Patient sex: M
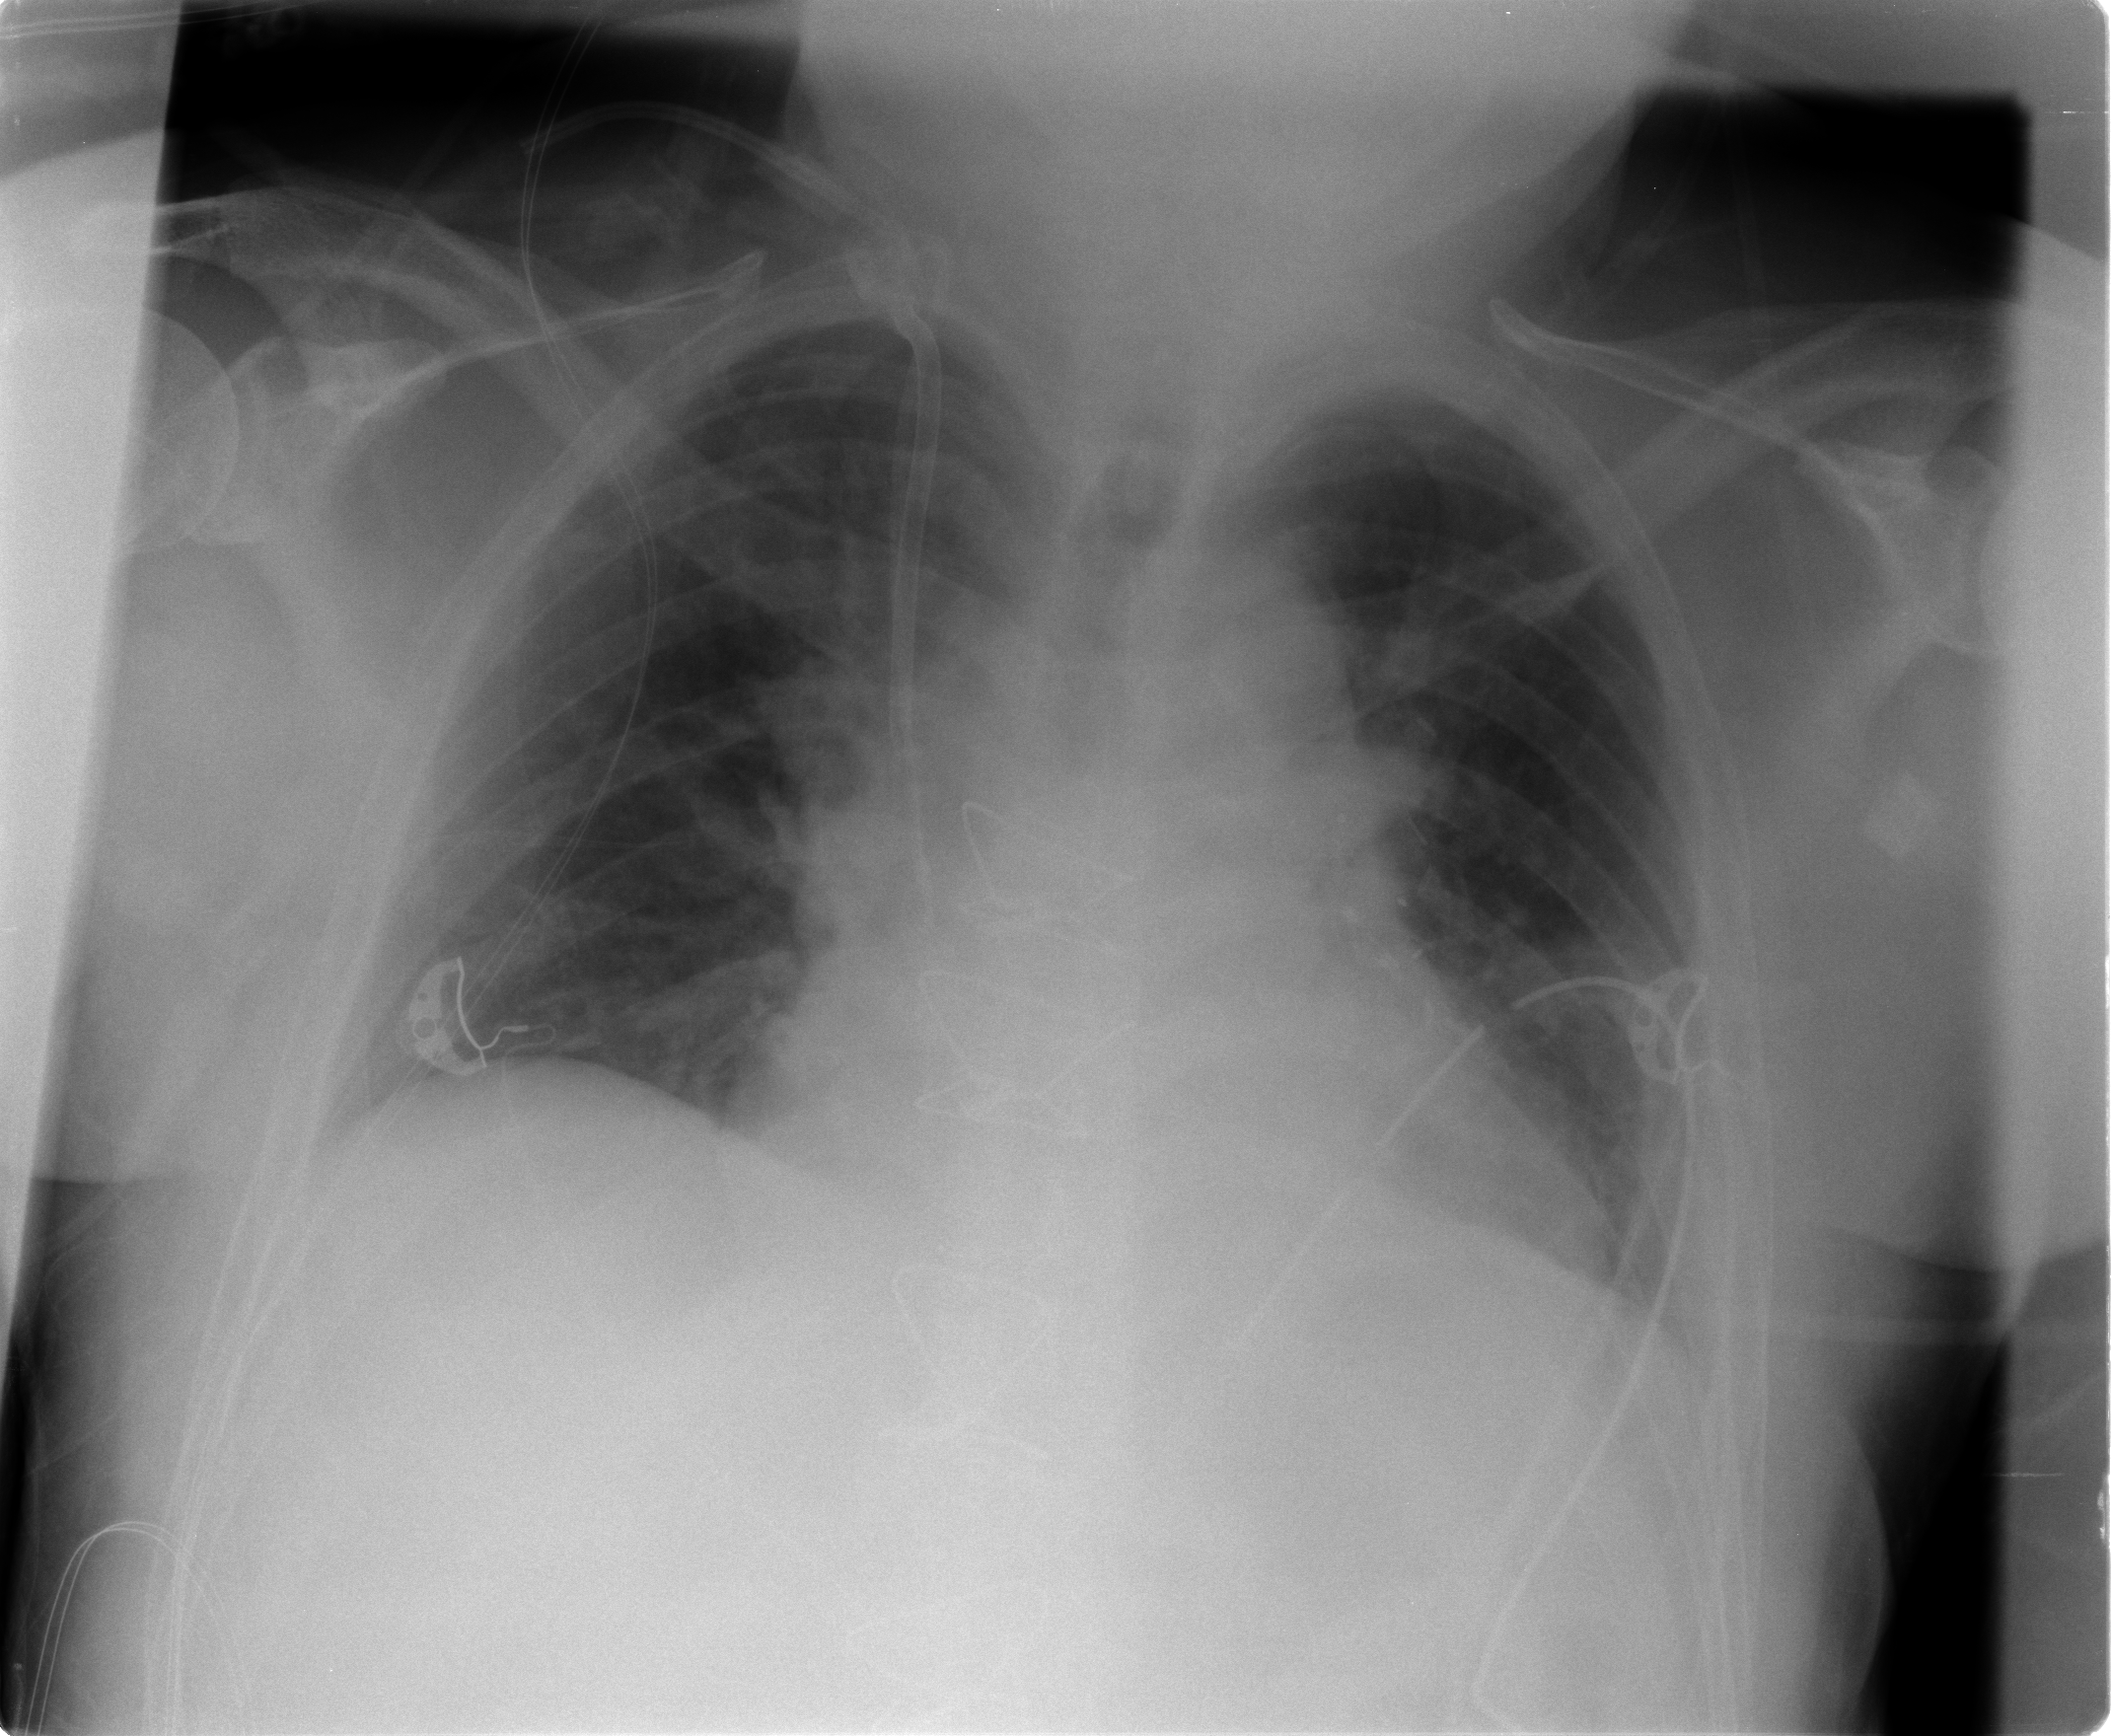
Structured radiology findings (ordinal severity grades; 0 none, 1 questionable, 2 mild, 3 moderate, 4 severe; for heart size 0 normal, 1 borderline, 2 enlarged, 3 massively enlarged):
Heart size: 1
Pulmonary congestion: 0
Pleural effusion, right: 0
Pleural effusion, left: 1
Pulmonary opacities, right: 1
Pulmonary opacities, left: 1
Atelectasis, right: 2
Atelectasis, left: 2